Question: In Chrome 39 developer tools, this code:
'''
var something = [
{x: 'foo'},
{x: 'foo'}
];
console.log(something);
something.forEach(function (element) {
element['x'] = 'baz';
});
'''
... outputs:

Why does 'console.log' output modified values even before they have been modified?
A similar <URL>. But the bug is marked as fixed, so why is this still happening several years later?
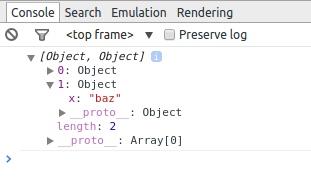
Answer: It doesn't.
When you output an object with 'console.log', the object is output "by reference"; the values in the console are dynamic, and they will update to reflect the current state of the object.
If you want to output a static string of text about the object, use 'console.dir'